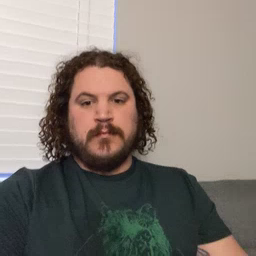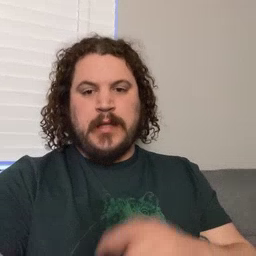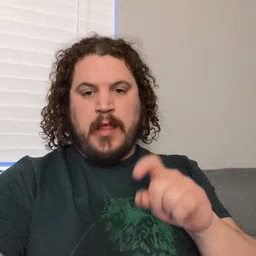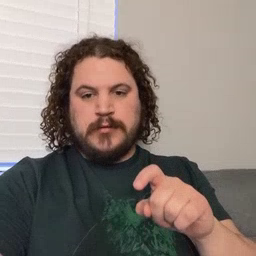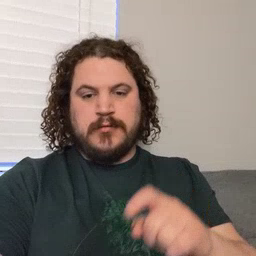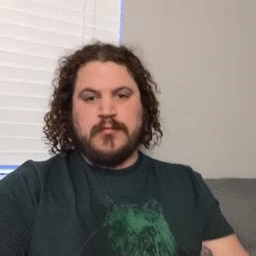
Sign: closet